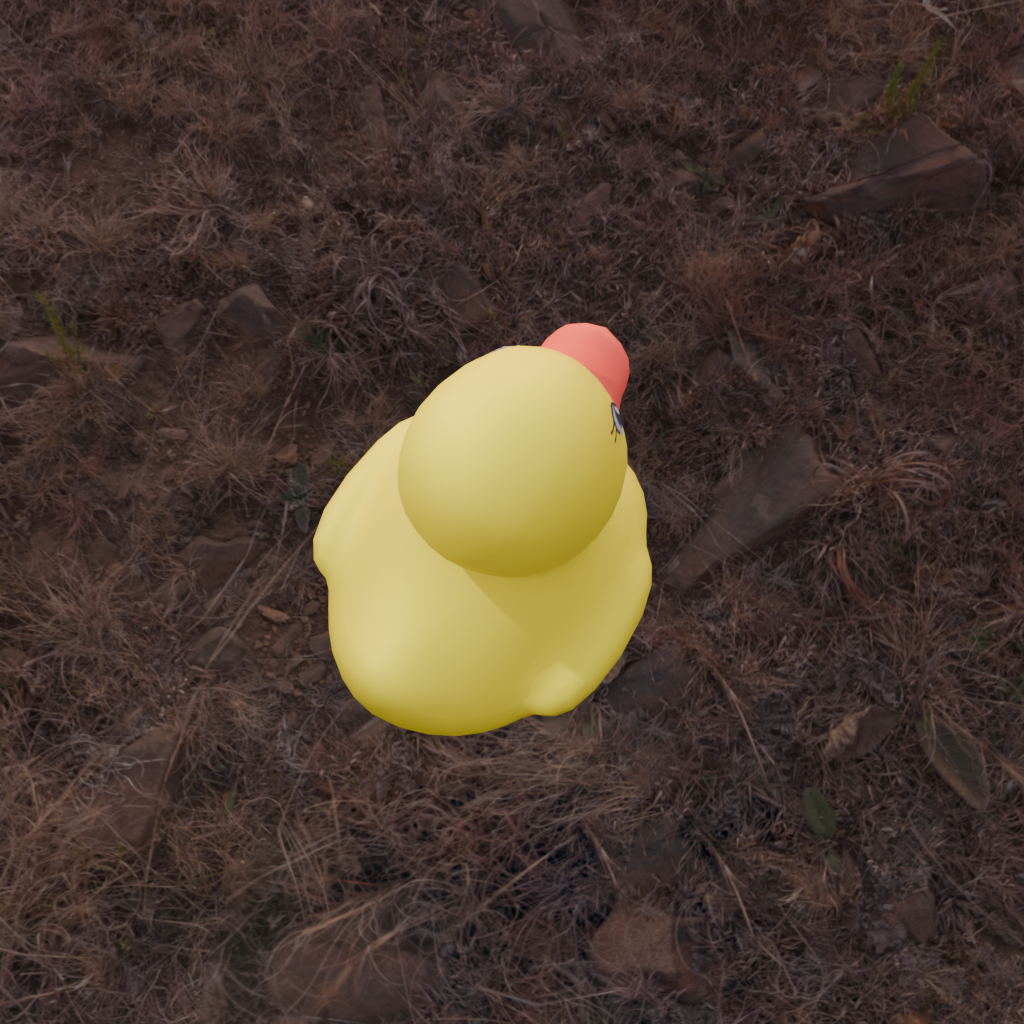
an image of a yellow rubber duck seen from <back_right_top> in a rural landscape at sunset with a colorful sky.